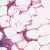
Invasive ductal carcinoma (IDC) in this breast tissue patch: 0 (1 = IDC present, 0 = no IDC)